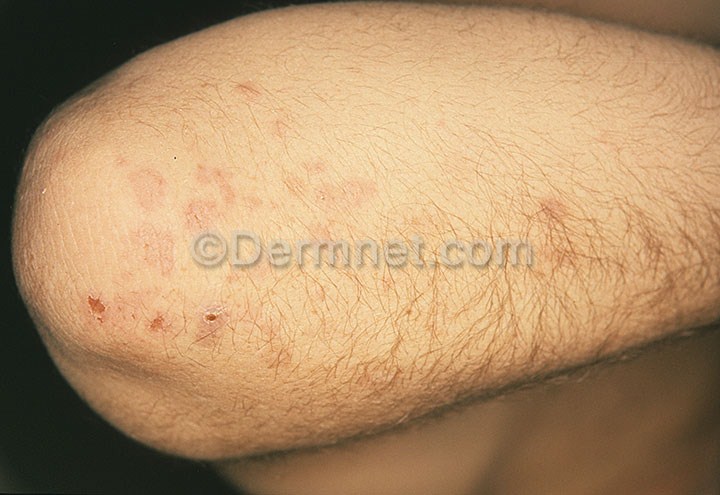
Disease: Bullous Disease Photos